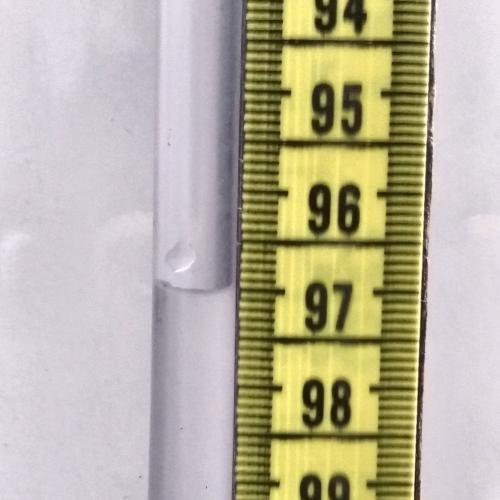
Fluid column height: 97.0 cm